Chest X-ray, PA view. Patient: 39 years old, sex F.
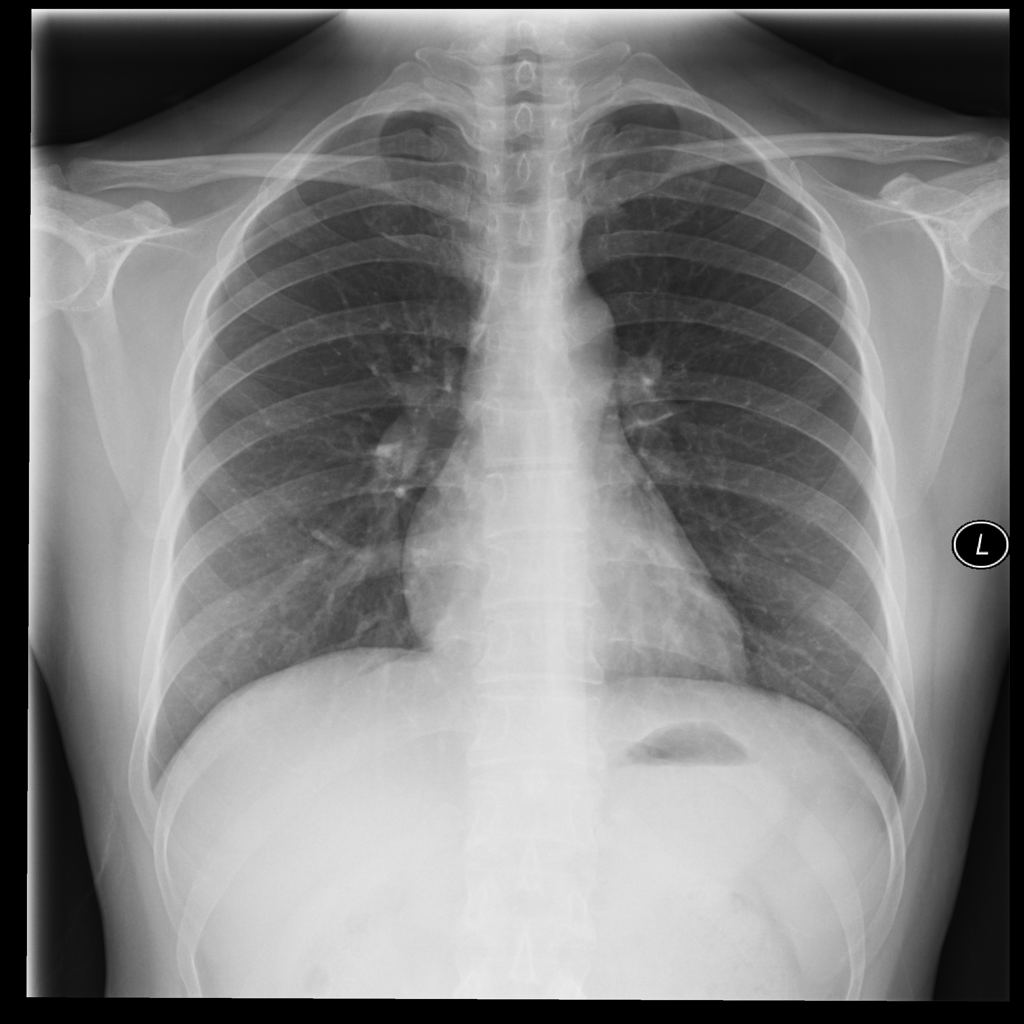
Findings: No Finding